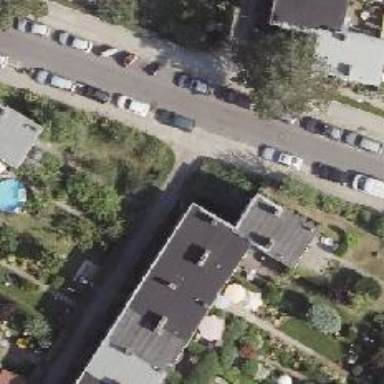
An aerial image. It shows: Residential garden.